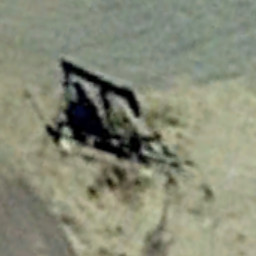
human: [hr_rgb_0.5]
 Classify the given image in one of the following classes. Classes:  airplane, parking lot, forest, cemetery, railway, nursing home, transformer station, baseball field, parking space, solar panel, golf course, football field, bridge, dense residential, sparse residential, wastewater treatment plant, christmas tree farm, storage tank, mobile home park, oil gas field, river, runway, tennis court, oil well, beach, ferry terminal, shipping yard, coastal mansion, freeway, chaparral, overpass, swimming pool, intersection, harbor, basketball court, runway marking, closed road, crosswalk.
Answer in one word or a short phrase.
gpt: oil well